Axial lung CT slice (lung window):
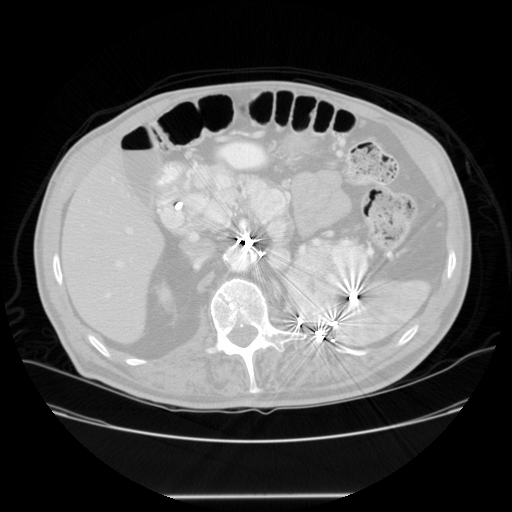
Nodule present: no